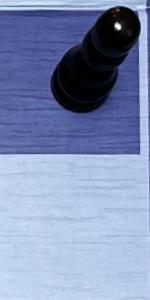
Label: Empty